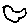
Label: bird